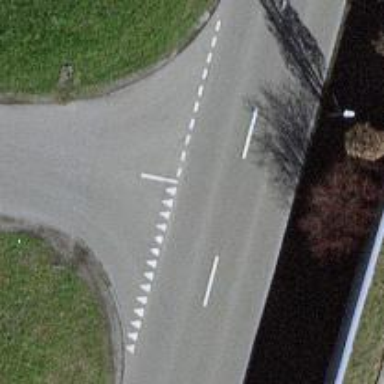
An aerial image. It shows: Road with "give way" sign.